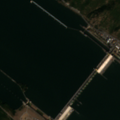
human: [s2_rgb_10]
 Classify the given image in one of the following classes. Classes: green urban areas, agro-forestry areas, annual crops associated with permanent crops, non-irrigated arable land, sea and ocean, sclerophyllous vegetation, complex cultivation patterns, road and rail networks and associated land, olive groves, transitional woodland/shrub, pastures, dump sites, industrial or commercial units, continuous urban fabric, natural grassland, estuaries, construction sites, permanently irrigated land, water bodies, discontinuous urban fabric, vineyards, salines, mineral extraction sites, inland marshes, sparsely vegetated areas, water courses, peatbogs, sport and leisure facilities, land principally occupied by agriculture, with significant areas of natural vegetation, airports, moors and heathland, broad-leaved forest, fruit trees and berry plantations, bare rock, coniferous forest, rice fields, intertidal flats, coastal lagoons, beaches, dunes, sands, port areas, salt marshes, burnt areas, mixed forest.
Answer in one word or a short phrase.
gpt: industrial or commercial units, broad-leaved forest, transitional woodland/shrub, water courses